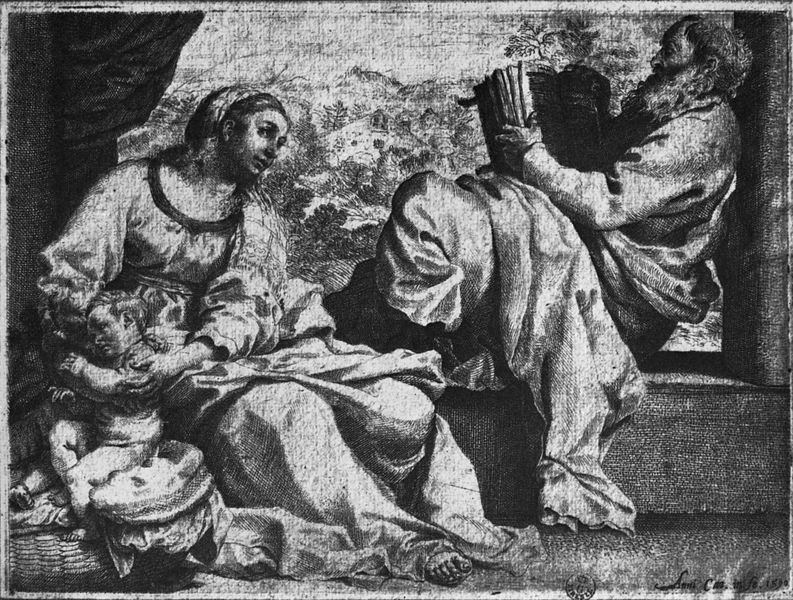
Titel: Die Heilige Familie mit Johannes dem Täufer
Künstler: Annibale Carracci
Institution: Florenz, Soprintendenza alle Gallerie
Schlagwörter: dunkel, mann, frau, schwarz, bild, krug